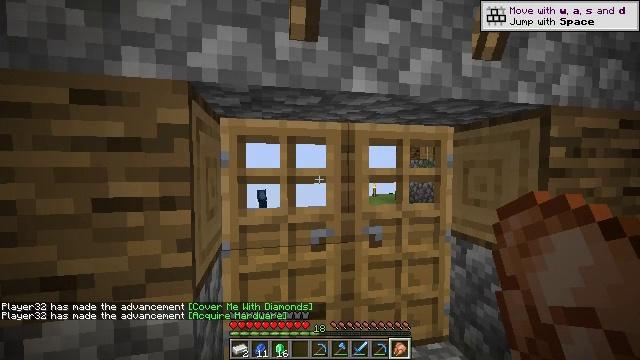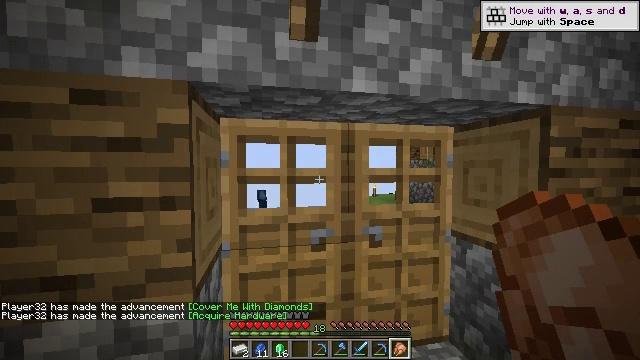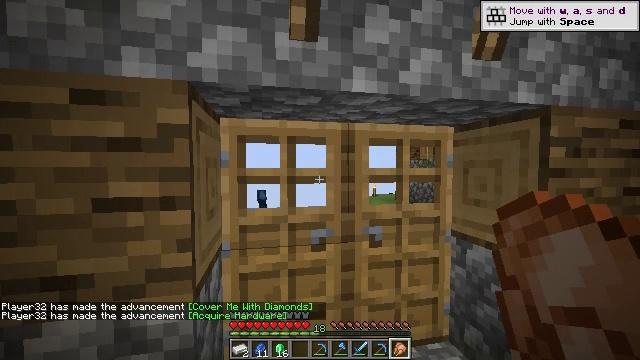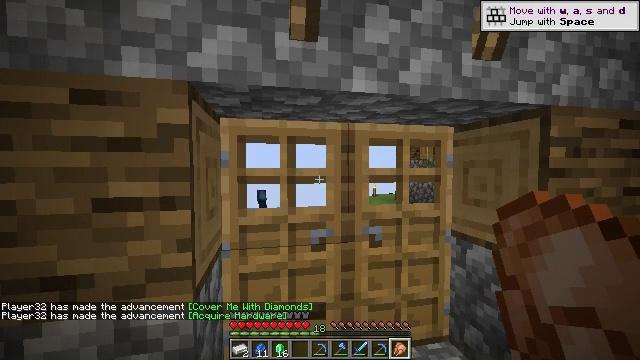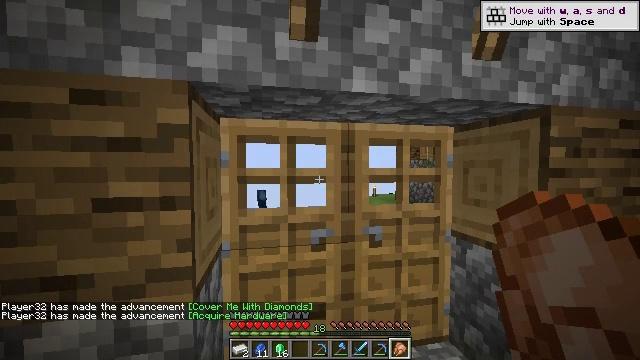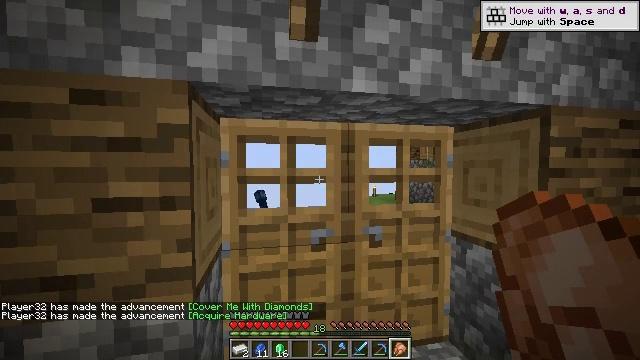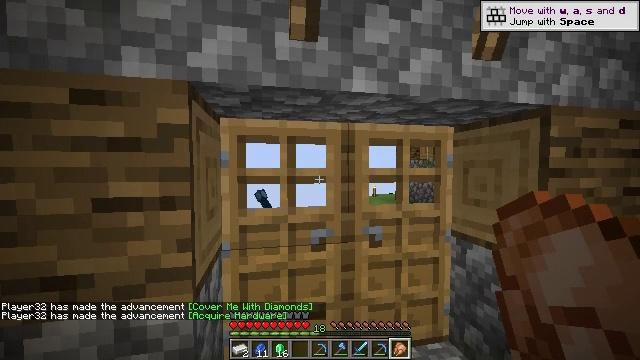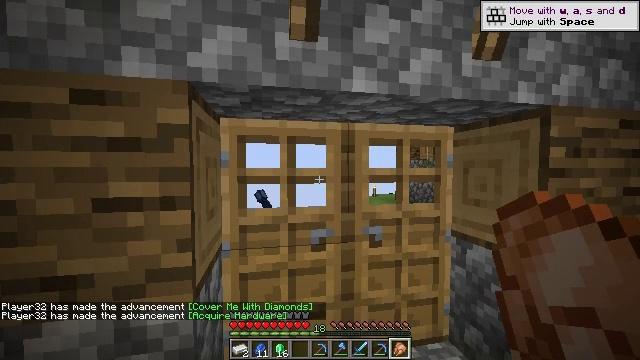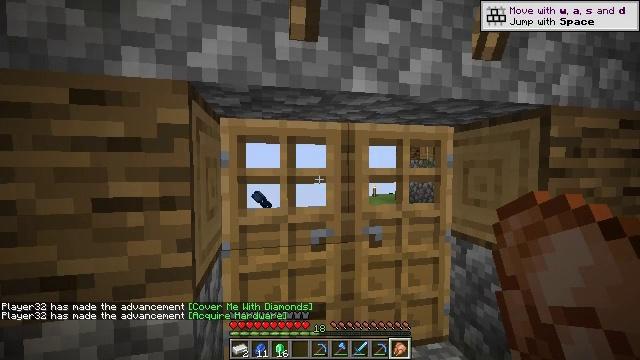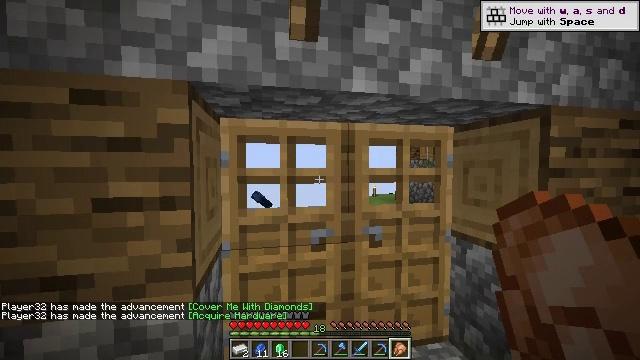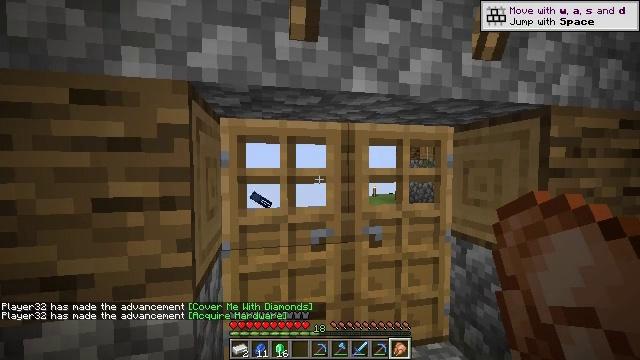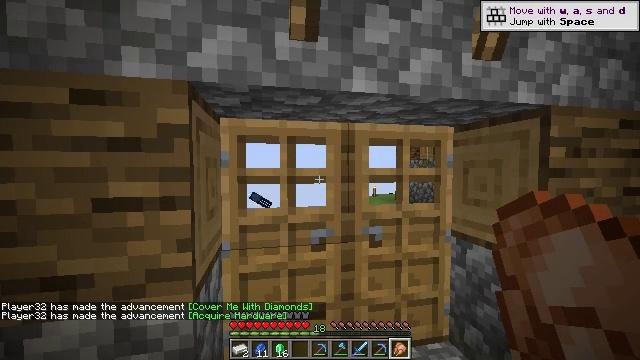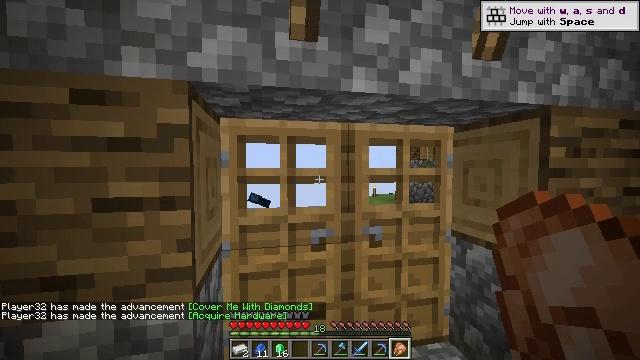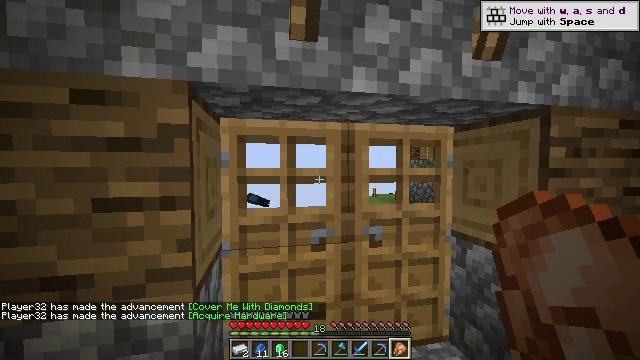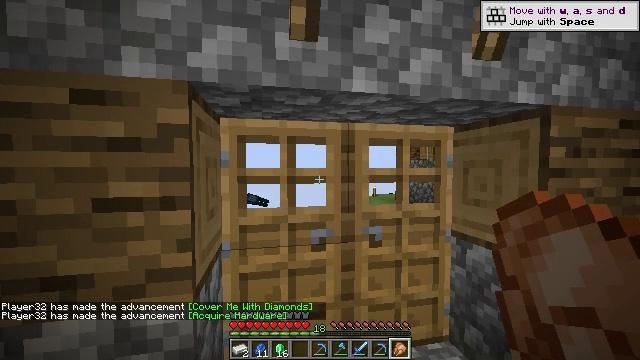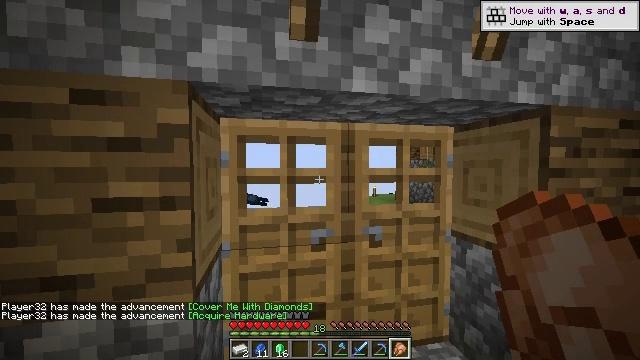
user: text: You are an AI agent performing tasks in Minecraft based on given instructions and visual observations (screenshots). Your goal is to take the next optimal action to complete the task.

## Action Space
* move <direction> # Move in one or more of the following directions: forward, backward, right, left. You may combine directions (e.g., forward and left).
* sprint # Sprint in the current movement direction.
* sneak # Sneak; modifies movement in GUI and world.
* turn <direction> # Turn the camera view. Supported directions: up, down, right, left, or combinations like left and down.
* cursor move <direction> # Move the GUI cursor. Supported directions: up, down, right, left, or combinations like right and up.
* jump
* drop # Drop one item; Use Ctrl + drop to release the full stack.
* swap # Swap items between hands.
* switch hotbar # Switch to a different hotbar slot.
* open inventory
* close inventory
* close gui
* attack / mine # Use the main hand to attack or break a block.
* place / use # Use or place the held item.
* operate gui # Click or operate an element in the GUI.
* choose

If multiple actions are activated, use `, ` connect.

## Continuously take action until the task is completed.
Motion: motion action
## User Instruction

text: Craft an emerald.
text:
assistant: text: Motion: no_op
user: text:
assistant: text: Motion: no_op
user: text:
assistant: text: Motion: no_op
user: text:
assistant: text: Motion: no_op
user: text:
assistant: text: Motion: no_op
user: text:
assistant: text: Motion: no_op
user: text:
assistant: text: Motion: no_op
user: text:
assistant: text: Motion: no_op
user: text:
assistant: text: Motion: no_op
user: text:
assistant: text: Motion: no_op
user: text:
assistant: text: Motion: no_op
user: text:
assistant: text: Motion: no_op
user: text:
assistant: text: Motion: no_op
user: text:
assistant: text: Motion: no_op
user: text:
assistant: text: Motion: no_op
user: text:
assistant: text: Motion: no_op
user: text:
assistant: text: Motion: no_op
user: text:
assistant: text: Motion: no_op
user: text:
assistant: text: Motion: no_op
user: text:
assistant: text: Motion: no_op
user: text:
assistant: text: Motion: no_op
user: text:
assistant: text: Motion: no_op
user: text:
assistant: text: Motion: no_op
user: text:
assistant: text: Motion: no_op
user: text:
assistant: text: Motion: no_op
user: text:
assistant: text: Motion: no_op
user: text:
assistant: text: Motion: no_op
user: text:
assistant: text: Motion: no_op
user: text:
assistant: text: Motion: no_op
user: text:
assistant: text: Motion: no_op